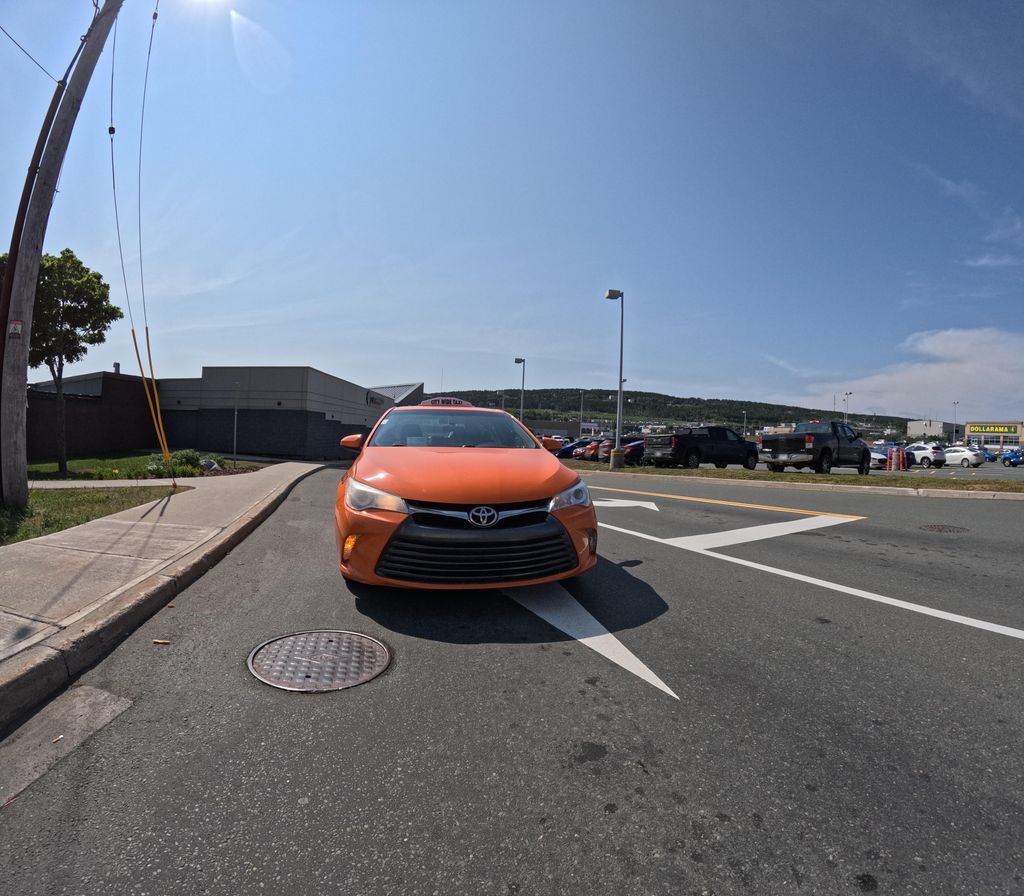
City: st_johns